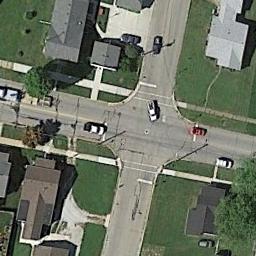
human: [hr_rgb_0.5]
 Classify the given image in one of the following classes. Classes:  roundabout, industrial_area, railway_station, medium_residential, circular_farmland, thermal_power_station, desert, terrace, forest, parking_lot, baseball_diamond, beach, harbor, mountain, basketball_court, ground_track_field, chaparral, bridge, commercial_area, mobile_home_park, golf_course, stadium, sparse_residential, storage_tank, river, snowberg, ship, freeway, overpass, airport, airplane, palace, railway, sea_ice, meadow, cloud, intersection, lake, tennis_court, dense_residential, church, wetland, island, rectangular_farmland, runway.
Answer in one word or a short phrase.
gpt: intersection